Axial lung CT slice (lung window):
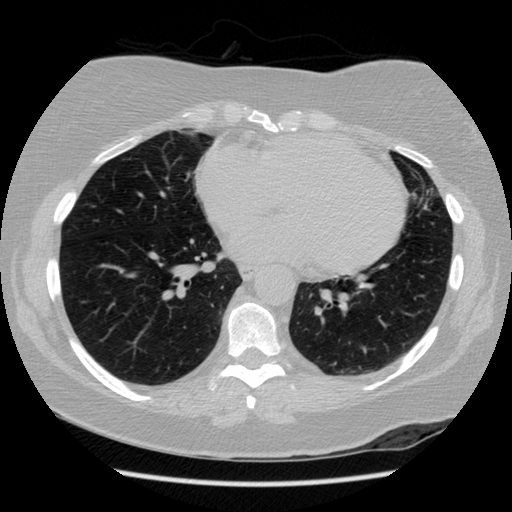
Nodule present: no